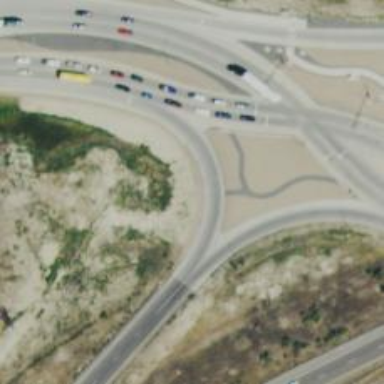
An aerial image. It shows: Motorway link at diverging diamond interchange (DDI) junction.